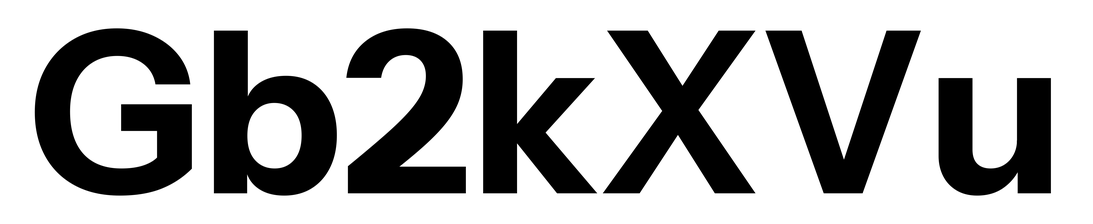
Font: InstrumentSans_Bold